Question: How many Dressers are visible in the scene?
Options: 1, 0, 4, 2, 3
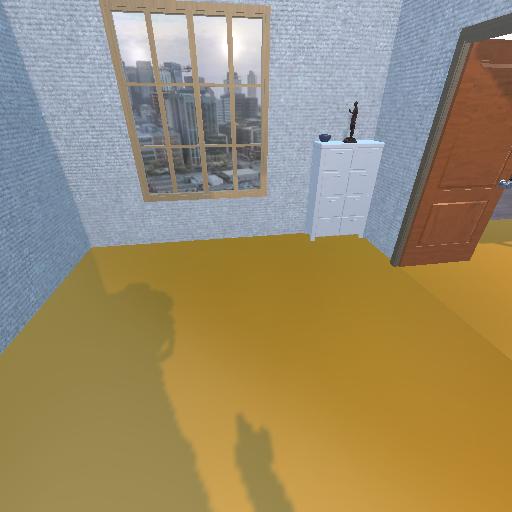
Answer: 1